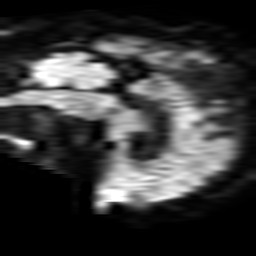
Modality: TRACE
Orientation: sagittal
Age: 58
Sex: male
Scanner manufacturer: philips
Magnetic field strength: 3 T
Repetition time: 3.076 s
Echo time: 0.076 s